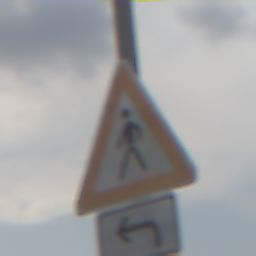
Verkehrszeichen: FussgaengerRechts
Zusatzzeichen unten: RichtungsangabeDurchPfeile2
Umgebung: Outdoor, Nature
Tageszeit: Midday
Wetter: PartlyCloudy
Licht: Natural
Jahreszeit: NotSpecified
Kontrast: LowContrast